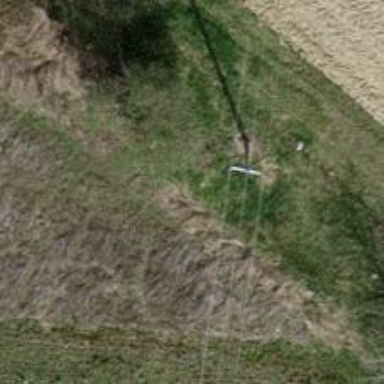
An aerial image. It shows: Concrete power pole.